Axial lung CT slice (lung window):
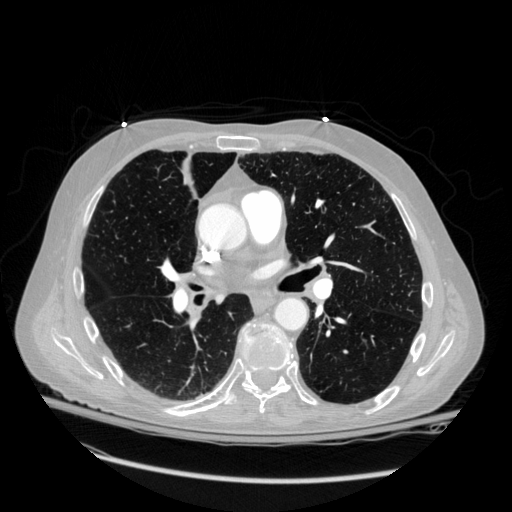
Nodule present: no